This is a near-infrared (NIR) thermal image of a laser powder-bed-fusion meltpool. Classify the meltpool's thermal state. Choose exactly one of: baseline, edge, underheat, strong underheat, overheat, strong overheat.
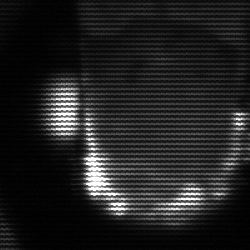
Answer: baseline